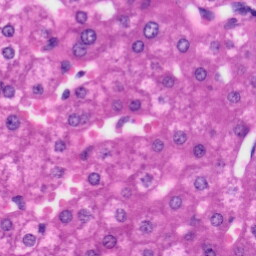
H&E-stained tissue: Liver